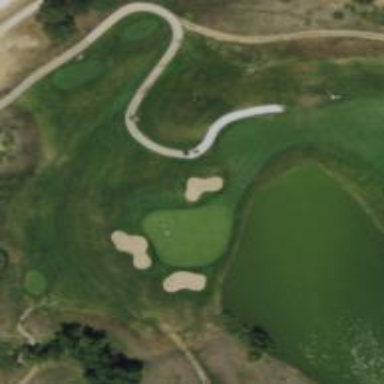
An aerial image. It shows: Golf hole.